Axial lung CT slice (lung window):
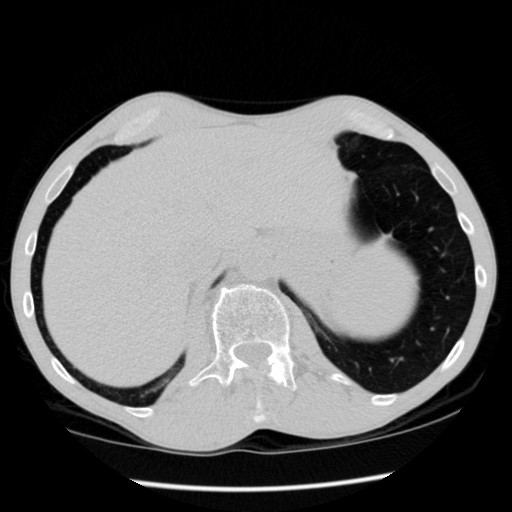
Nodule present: no